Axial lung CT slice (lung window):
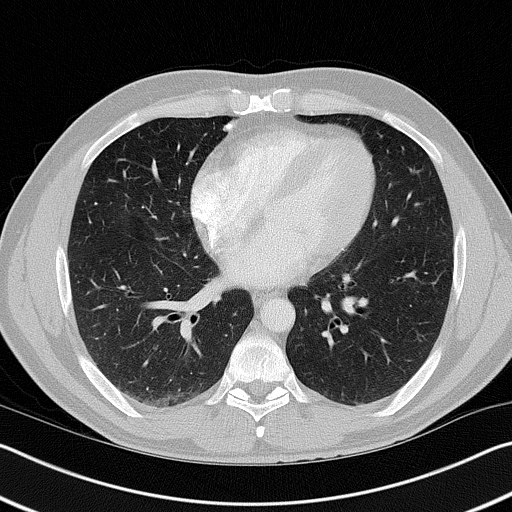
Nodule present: yes
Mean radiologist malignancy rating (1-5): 1